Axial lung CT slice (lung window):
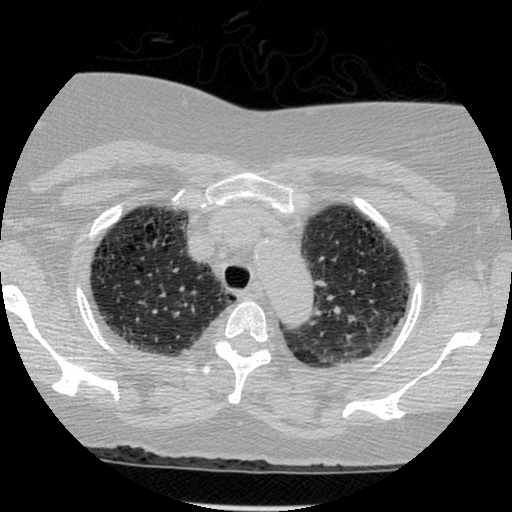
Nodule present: no